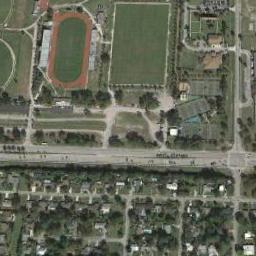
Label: ground_track_field